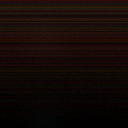
Screen state: off